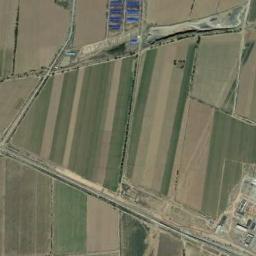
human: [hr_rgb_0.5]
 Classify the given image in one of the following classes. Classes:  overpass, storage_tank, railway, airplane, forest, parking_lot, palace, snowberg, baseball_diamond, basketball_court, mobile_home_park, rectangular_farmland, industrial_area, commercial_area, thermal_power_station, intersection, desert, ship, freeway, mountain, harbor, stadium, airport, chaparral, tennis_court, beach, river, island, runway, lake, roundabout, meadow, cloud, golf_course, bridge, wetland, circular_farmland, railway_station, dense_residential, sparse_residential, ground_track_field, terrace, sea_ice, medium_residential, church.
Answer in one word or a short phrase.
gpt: rectangular_farmland